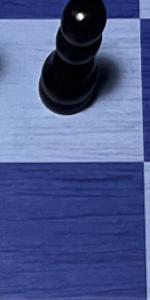
Label: Empty